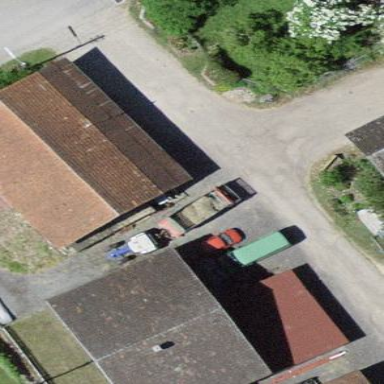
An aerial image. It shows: Rural barn.